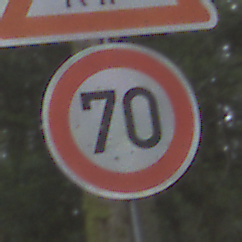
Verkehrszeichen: Geschwindigkeit70
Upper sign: ViehtriebLinks
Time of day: Midday
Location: Outdoor (Nature)
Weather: Overcast
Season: NotSpecified
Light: Natural